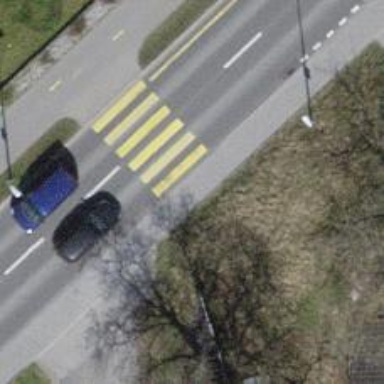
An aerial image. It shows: Sidewalk along the footway.